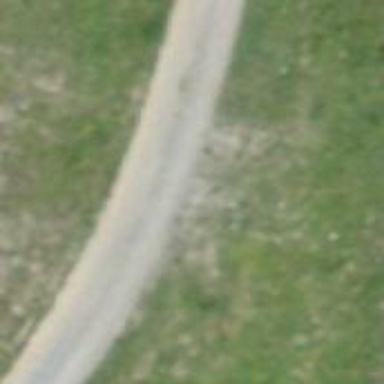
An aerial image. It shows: Unpaved track with grade3 surface. It is downhill piste mainly groomed in classic style.